Interaction volume radius: 5 \u00c5
Interaction volume height: 10 \u00c5
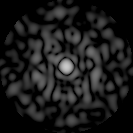
Disorder parameter: 0.8153